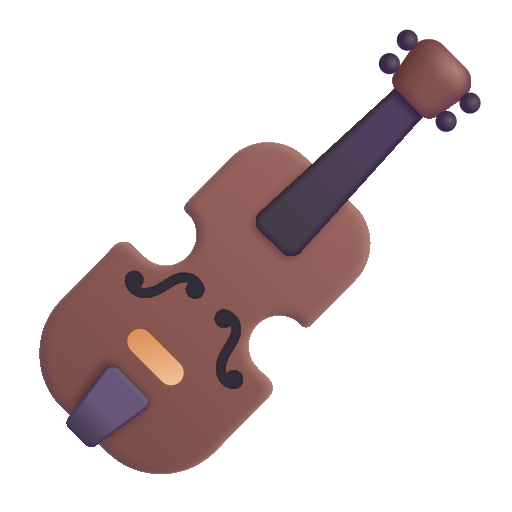
violin color